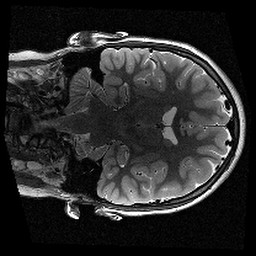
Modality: T2w
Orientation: coronal
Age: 10
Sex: female
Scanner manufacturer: siemens
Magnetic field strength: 3 T
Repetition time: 9.23 s
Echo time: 0.067 s